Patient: sex M, age 64
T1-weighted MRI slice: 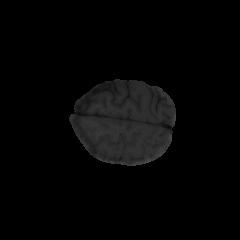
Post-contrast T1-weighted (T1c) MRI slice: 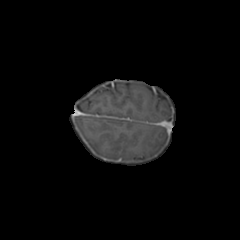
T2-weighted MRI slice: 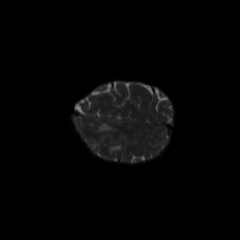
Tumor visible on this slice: yes
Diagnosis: Astrocytoma, IDH-mutant
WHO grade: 3